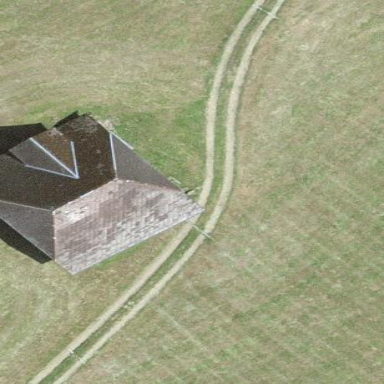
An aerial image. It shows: Barn.